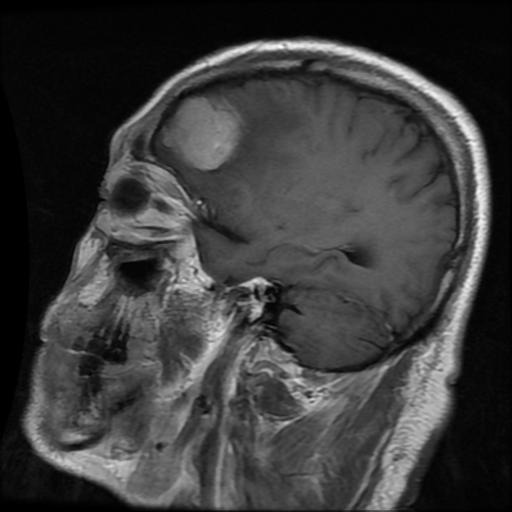
Label: meningioma